Interaction volume radius: 10 \u00c5
Interaction volume height: 25 \u00c5
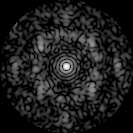
Disorder parameter: 0.6816